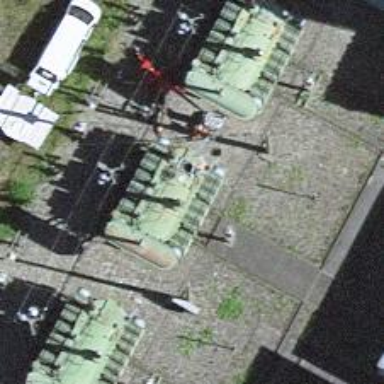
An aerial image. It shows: Transformer.